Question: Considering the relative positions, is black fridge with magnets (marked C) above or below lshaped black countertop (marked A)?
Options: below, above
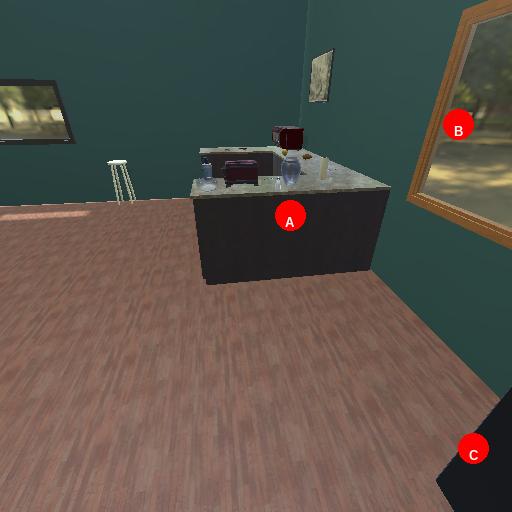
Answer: below